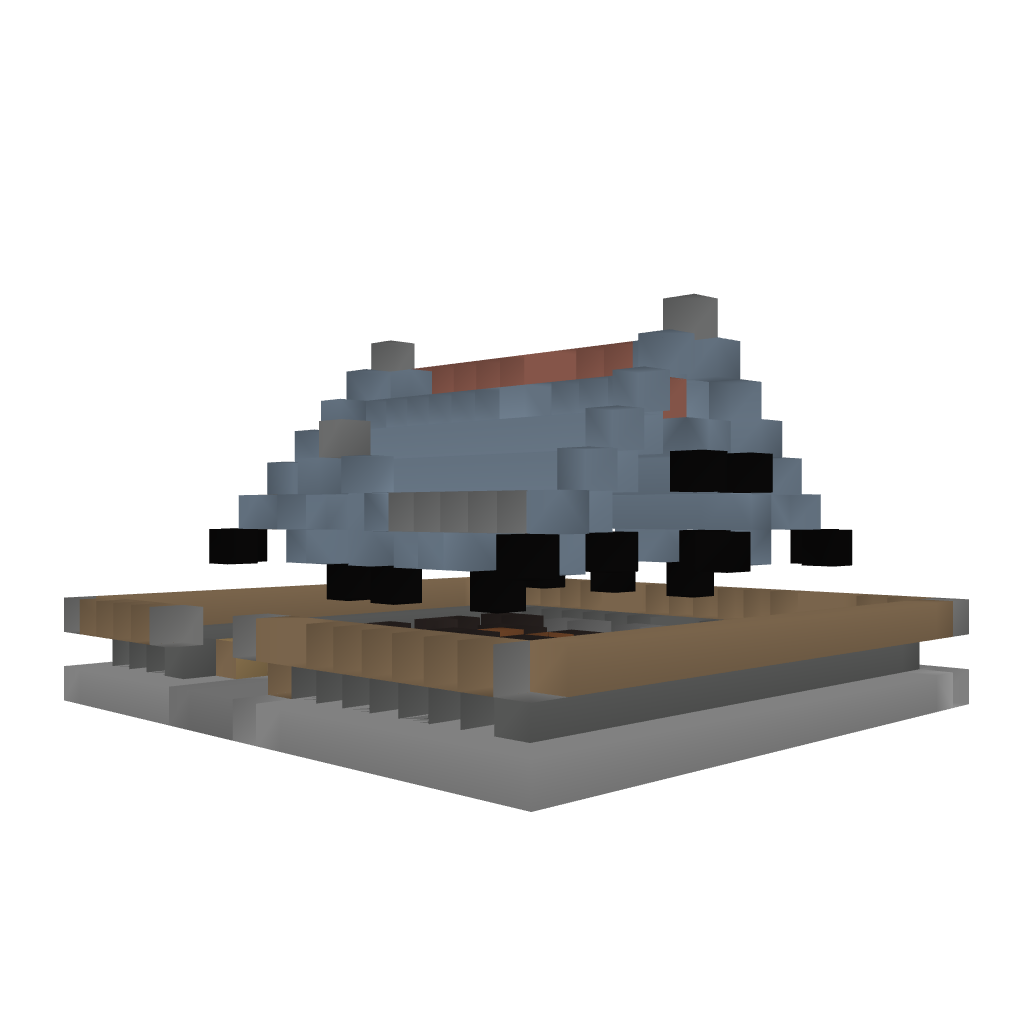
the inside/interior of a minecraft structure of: Storage House